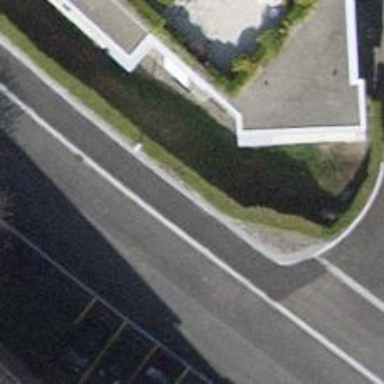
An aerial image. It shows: Hedge barrier.